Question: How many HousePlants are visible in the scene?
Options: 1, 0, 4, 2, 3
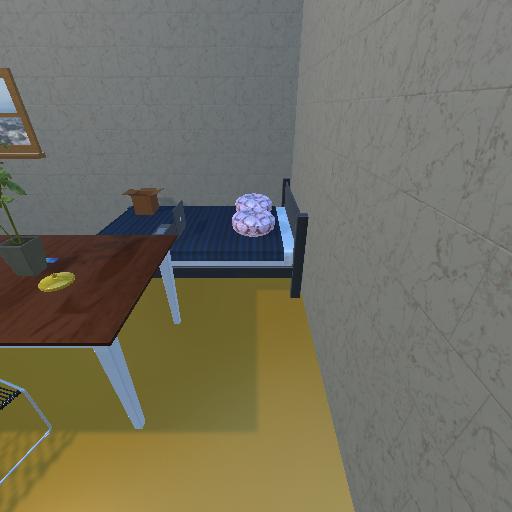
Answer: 1